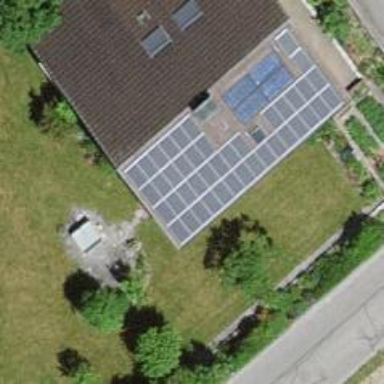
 consisting of solar photovoltaic panels."